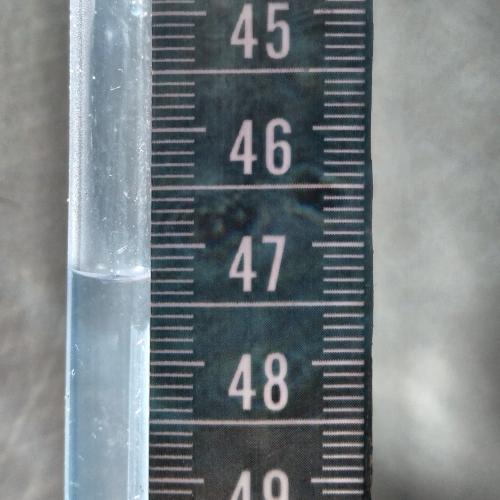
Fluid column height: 47.3 cm